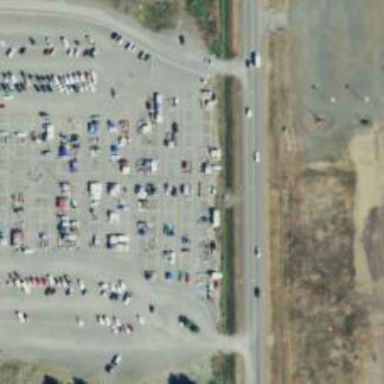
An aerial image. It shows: Marketplace.